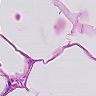
Metastatic tissue present: no